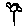
Label: flower